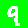
Digit: 9